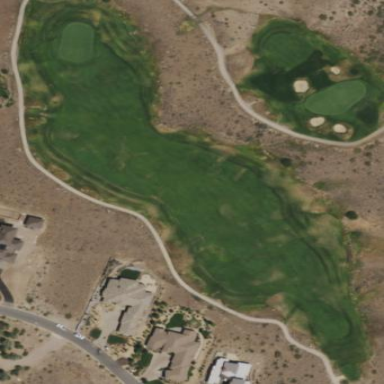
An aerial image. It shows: Rough grassy area used for golf.